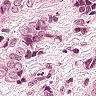
Metastatic tissue present: yes